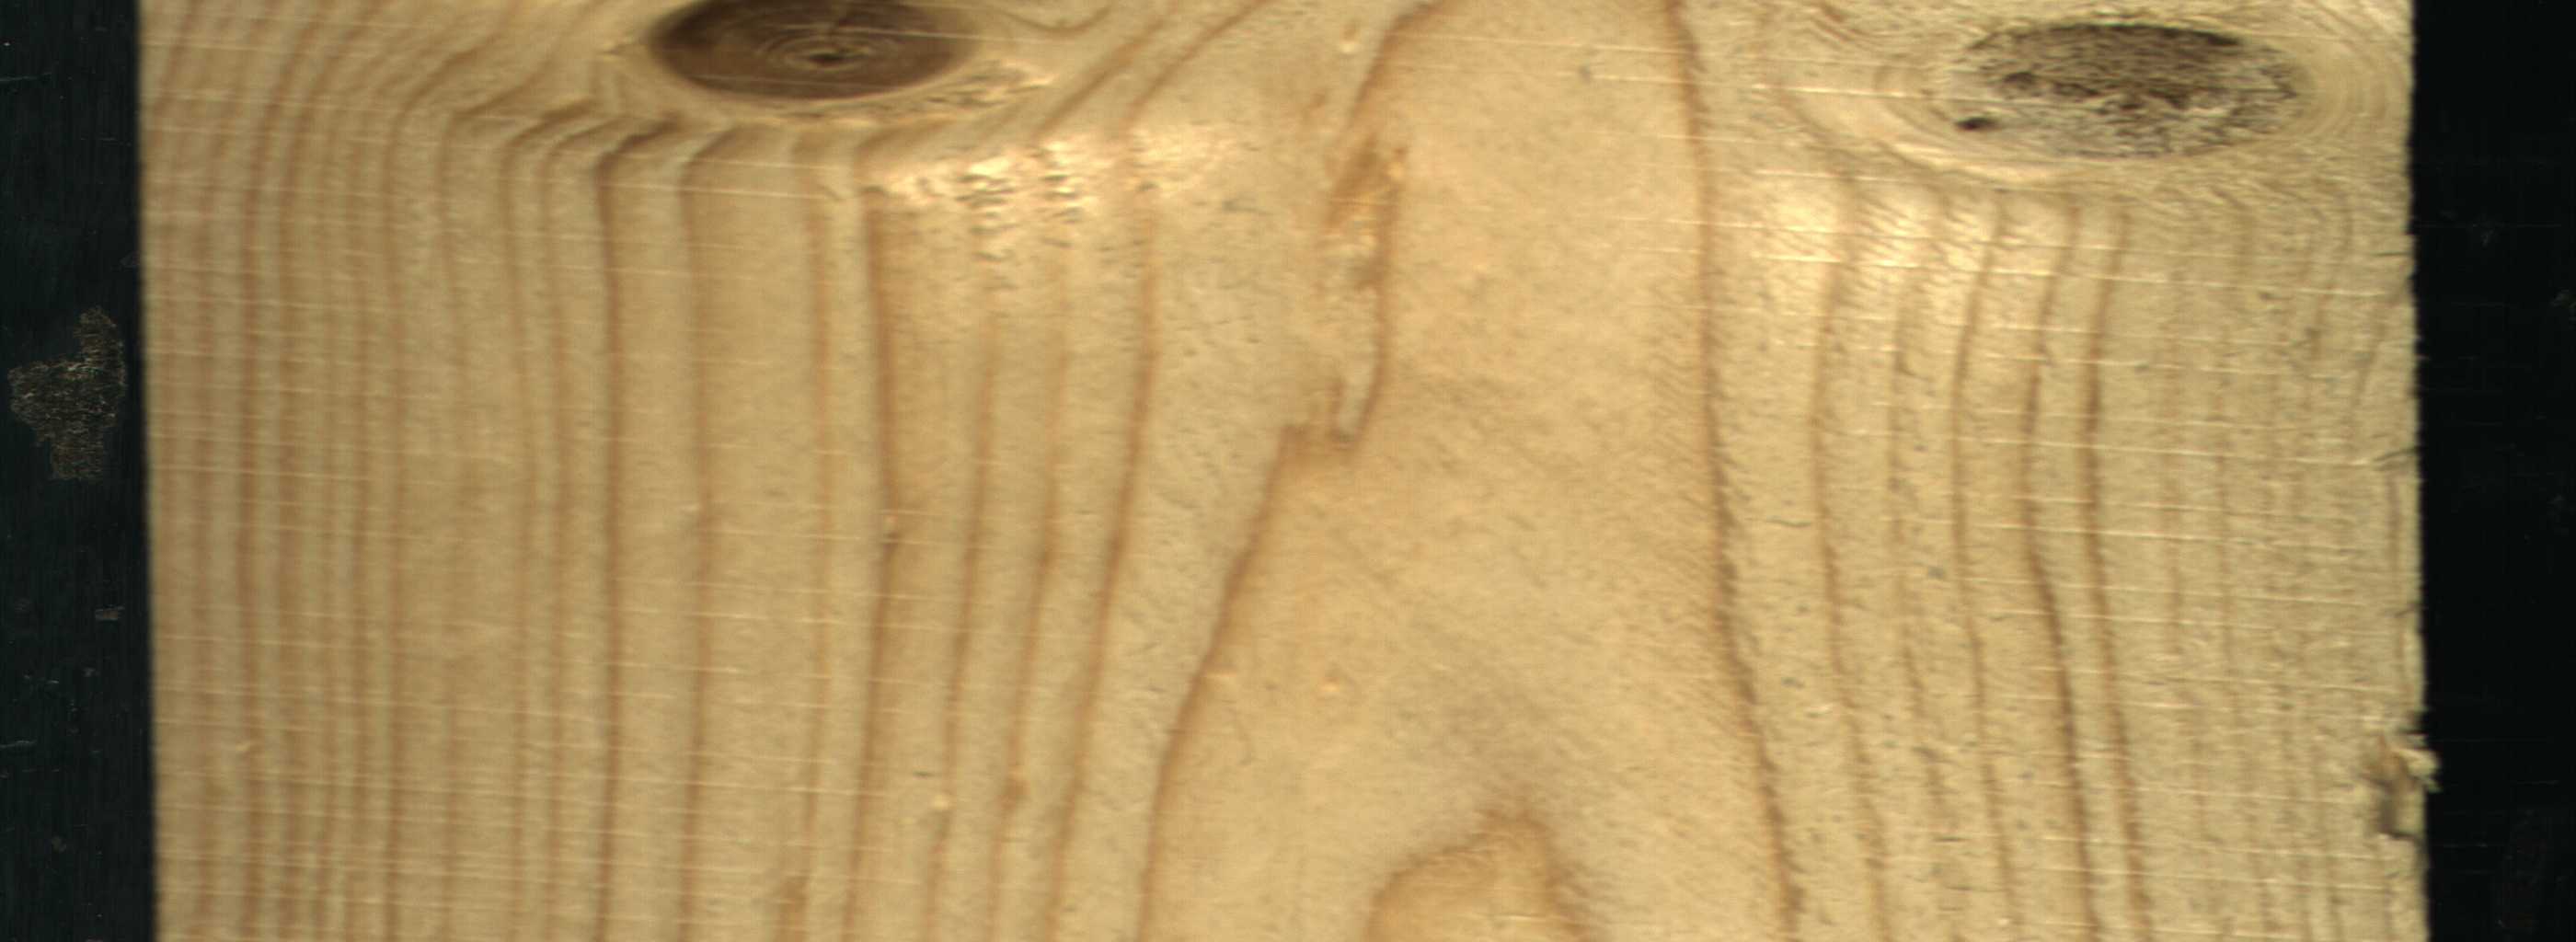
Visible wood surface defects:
Live_Knot
Live_Knot